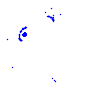
Particle: pion